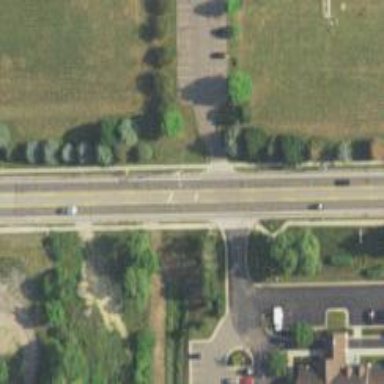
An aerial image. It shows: Crossing road.